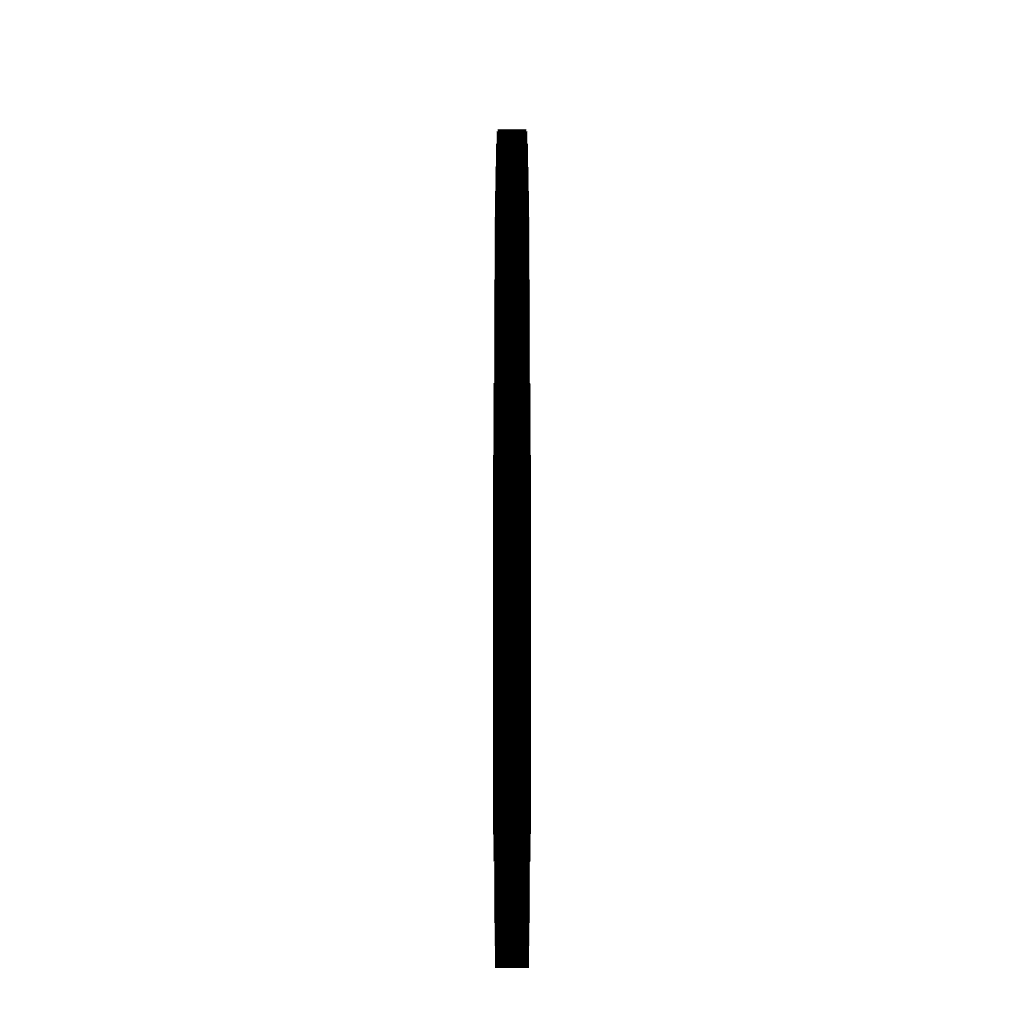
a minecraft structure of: Metroid bad low quality